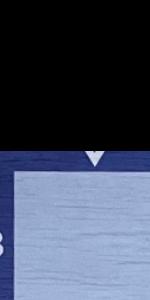
Label: Empty